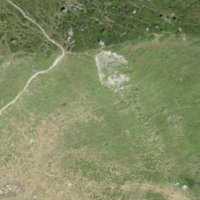
EUNIS habitat code: 26
Species observed at this site:
Vaccinium myrtillus